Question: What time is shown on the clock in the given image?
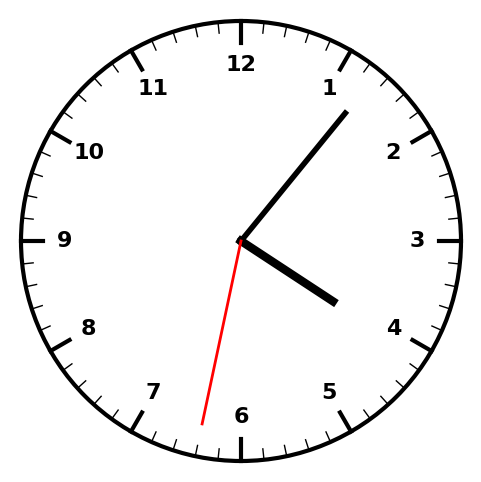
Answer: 04:06:32